A spectrogram of one vibration snapshot from a rotating bearing is shown (time on one axis, frequency on the other). What is the most likely bearing condition (normal, inner_race, outer_race, ball)?
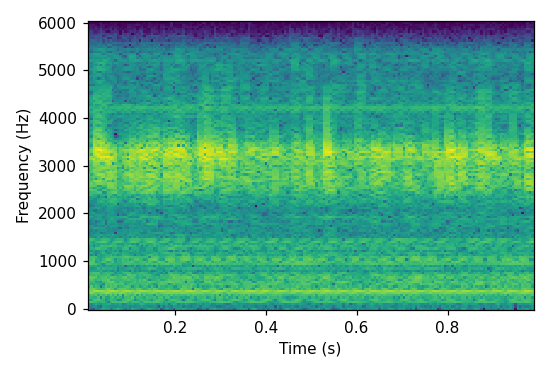
Answer: ball